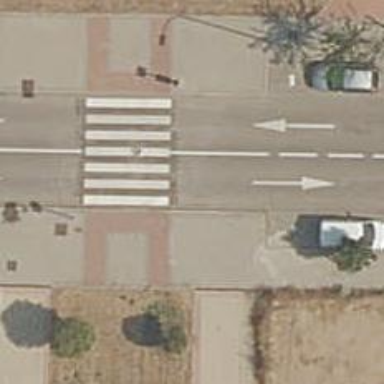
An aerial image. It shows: Uncontrolled crossing on the road.